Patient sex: F
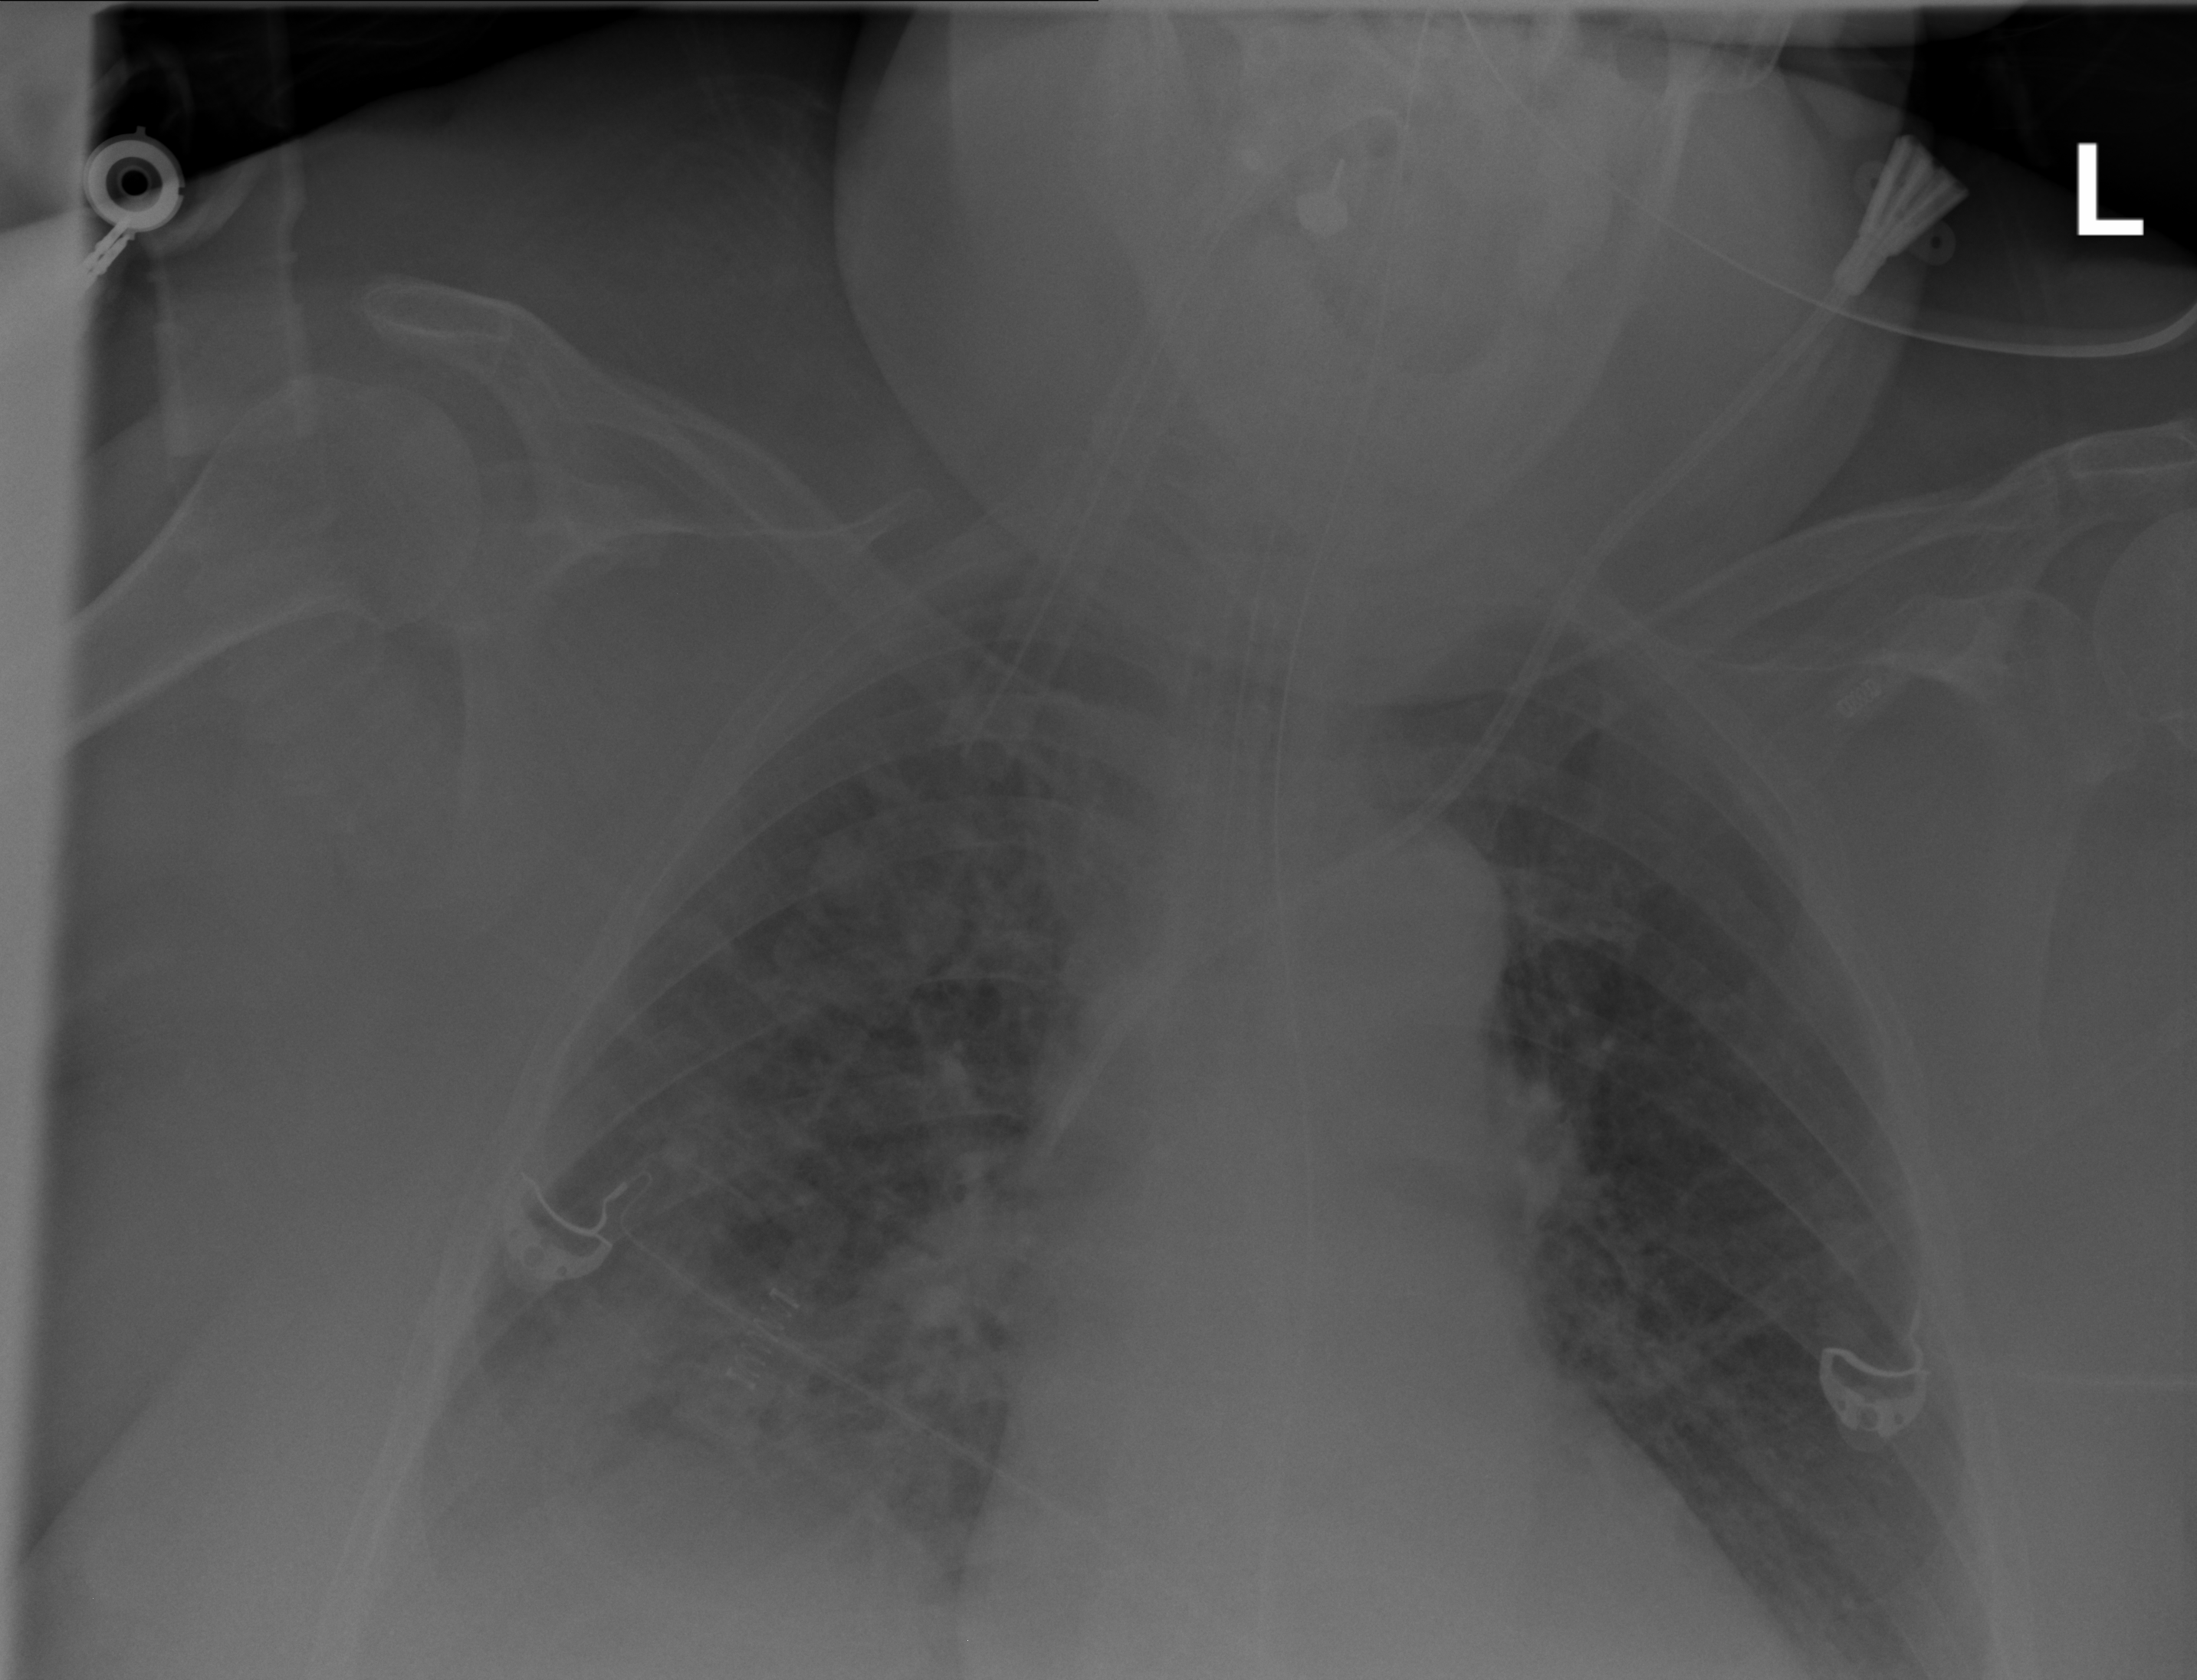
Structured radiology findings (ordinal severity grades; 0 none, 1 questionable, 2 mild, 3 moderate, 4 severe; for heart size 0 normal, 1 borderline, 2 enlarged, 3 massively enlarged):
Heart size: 1
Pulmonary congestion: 1
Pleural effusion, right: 2
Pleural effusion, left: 1
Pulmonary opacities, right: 2
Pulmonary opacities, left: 1
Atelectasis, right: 3
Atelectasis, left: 1